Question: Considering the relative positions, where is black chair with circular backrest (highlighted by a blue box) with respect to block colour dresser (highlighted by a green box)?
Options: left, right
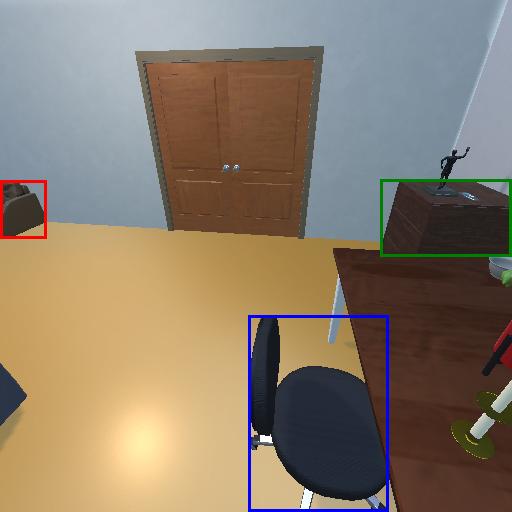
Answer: left